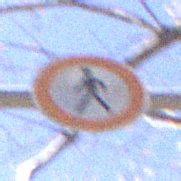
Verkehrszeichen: VerbotFussgaenger
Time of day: Midday
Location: Outdoor (Nature)
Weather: Clear
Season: NotSpecified
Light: Natural